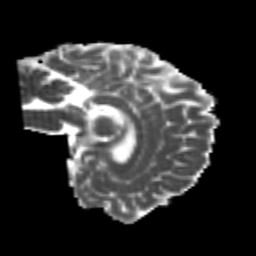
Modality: MD
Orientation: sagittal
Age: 20
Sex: female
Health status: healthy
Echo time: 0.074 s